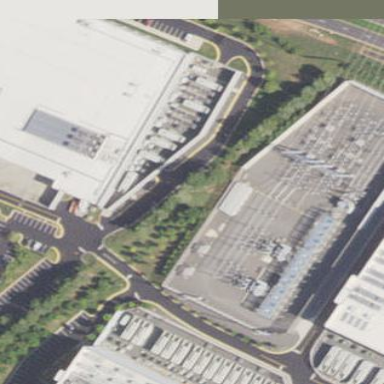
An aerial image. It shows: Distribution substation surrounded by fence.